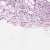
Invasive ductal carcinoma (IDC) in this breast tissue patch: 1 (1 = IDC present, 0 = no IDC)